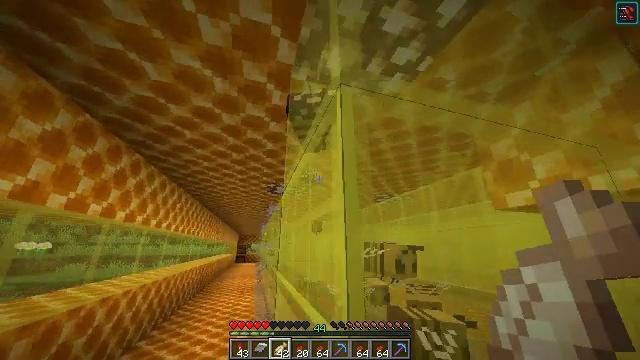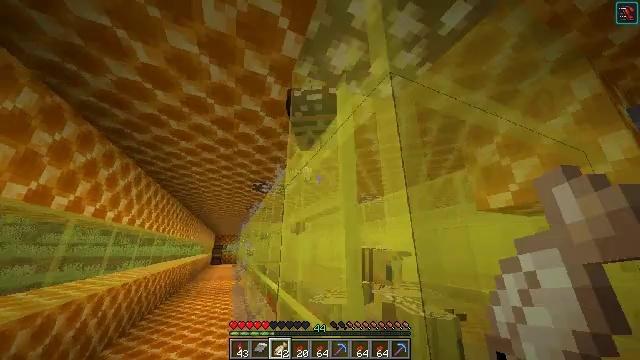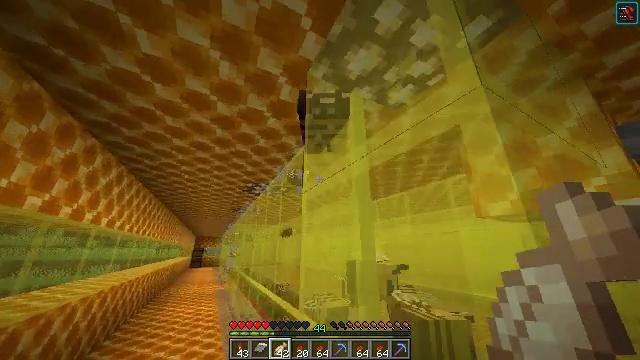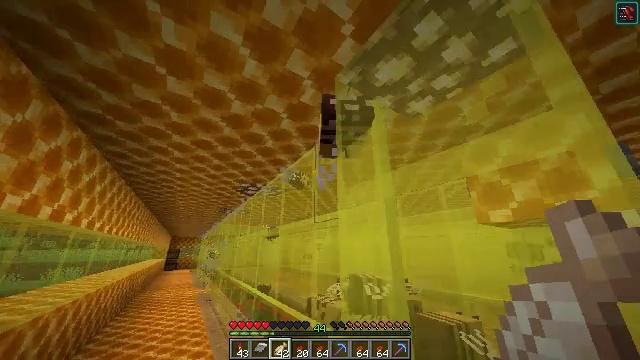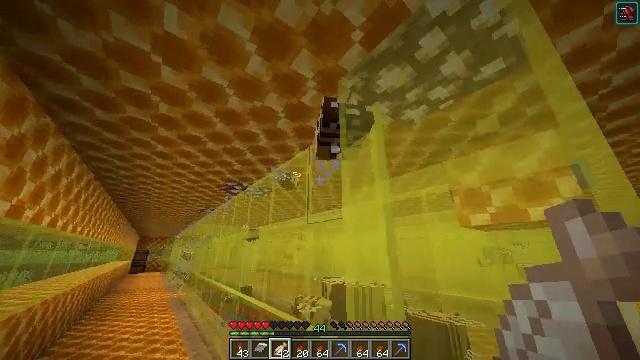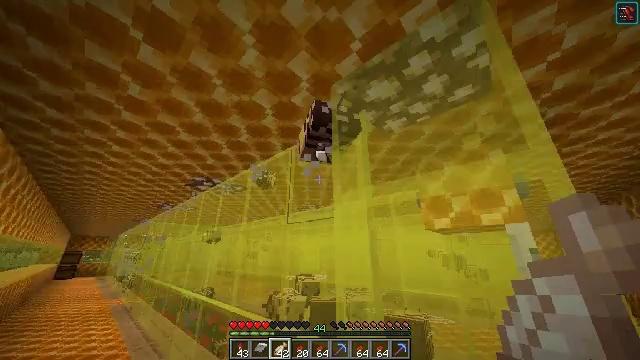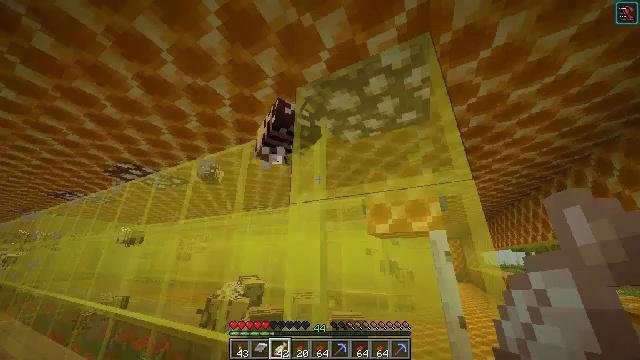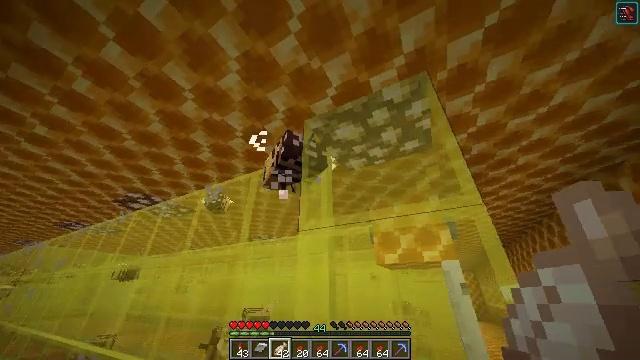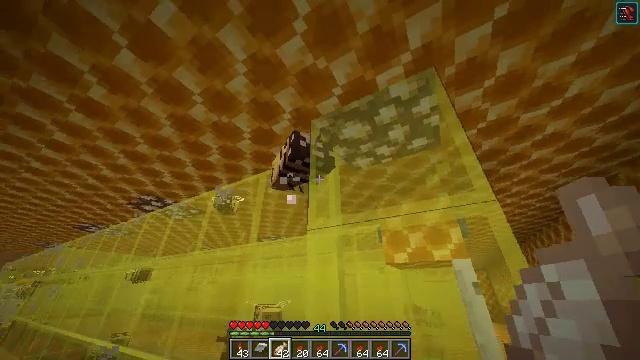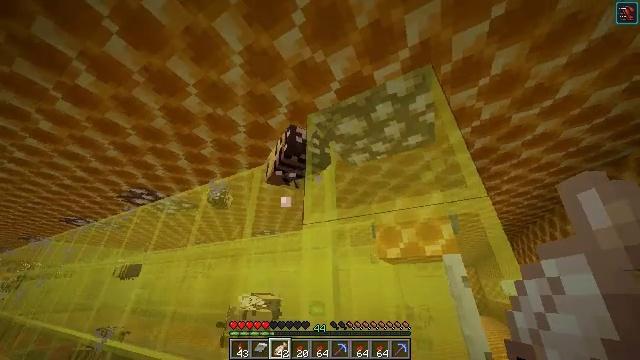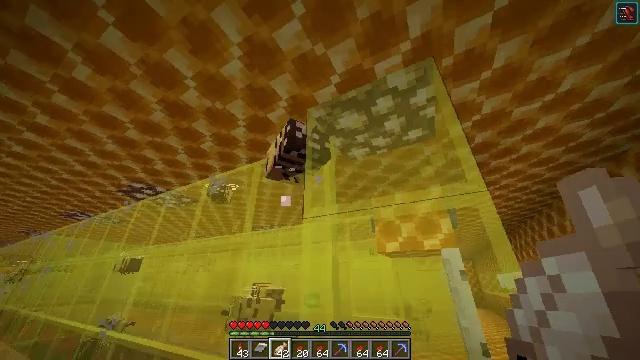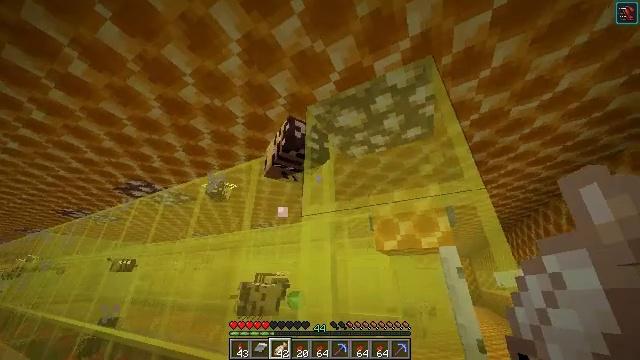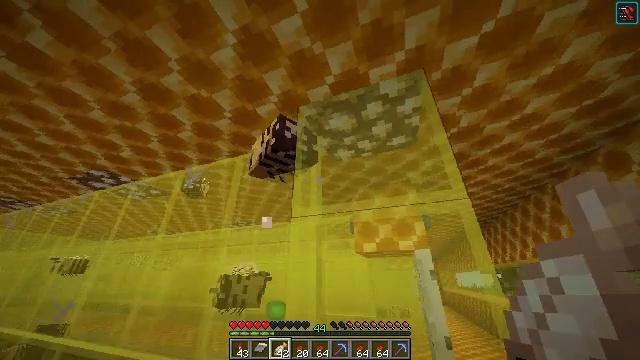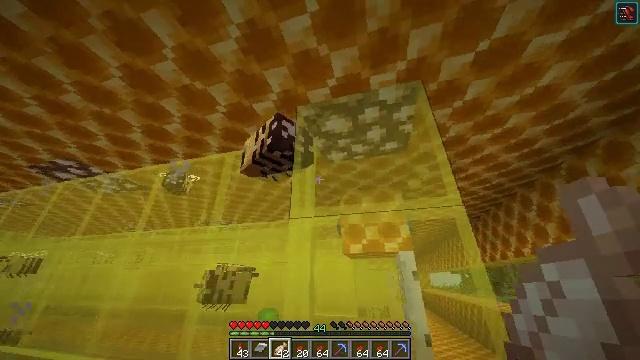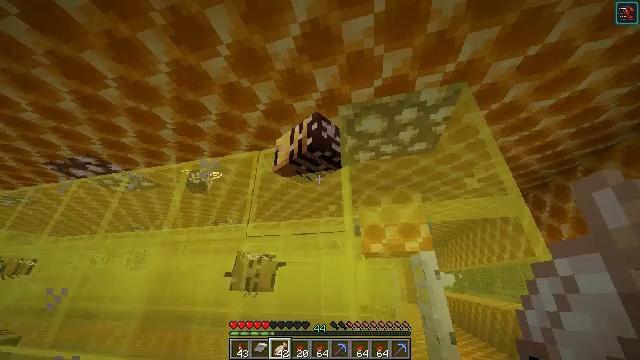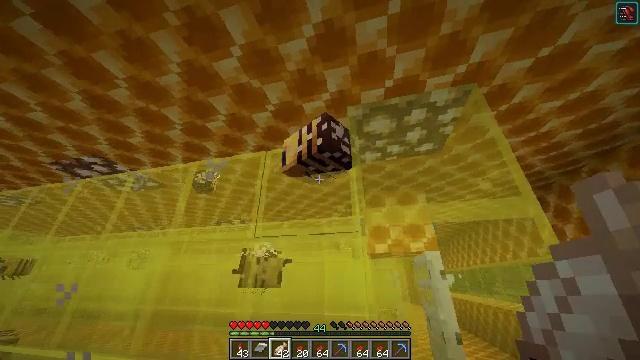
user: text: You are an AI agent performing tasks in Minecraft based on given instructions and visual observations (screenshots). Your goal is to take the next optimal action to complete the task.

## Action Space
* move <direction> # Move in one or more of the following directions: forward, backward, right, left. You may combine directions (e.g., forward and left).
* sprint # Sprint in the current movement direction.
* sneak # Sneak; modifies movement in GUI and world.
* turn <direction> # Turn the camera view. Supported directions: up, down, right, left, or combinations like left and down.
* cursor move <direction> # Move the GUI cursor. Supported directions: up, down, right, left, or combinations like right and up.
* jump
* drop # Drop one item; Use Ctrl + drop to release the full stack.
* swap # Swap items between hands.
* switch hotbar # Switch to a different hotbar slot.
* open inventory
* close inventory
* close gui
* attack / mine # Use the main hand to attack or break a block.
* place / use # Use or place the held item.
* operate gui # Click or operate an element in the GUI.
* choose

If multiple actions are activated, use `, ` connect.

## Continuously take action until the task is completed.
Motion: motion action
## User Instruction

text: Make a honey block from honey bottles.
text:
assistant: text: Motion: move forward and move left, turn right
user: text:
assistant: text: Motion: move left, turn right
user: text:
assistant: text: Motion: move left, turn right
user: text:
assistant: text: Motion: turn right
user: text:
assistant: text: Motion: turn right
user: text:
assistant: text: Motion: turn right
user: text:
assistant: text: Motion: turn left and up
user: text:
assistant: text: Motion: turn left
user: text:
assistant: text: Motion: turn right and down
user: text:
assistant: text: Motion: turn down
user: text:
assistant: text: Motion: no_op
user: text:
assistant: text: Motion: move left, turn right
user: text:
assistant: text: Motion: move left, turn right
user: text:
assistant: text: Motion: move left, turn right
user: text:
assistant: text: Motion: no_op
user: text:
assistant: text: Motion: no_op
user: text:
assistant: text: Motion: no_op
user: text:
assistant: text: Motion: no_op
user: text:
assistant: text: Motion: no_op
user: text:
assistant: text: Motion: no_op
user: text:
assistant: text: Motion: no_op
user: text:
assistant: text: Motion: no_op
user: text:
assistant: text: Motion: no_op
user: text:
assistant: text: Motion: no_op
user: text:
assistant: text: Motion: no_op
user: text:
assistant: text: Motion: no_op
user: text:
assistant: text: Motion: no_op
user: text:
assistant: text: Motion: no_op
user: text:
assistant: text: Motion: no_op
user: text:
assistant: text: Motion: no_op